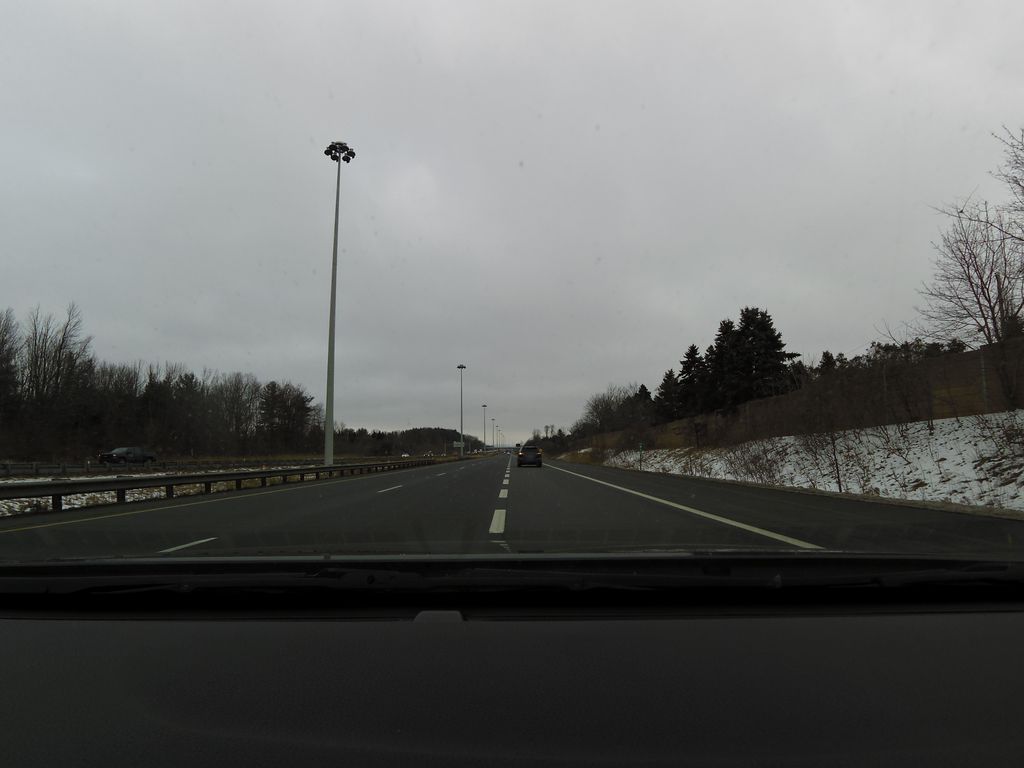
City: hamilton